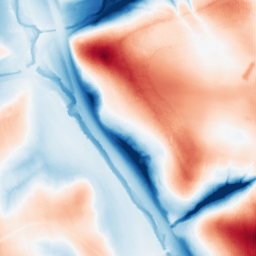
Category: edge_preserving
Decomposition family: guided
Decomposition parameters: radius: 32
eps: 0.1
Upsampling method: fft_zeropad
Upsampling parameters: scale: 4
Upsampling scale: 4